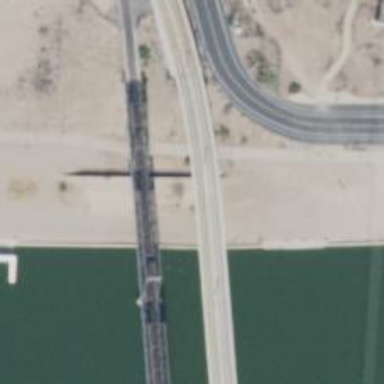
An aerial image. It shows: Bridge for light rail railway with electrified contact lines.